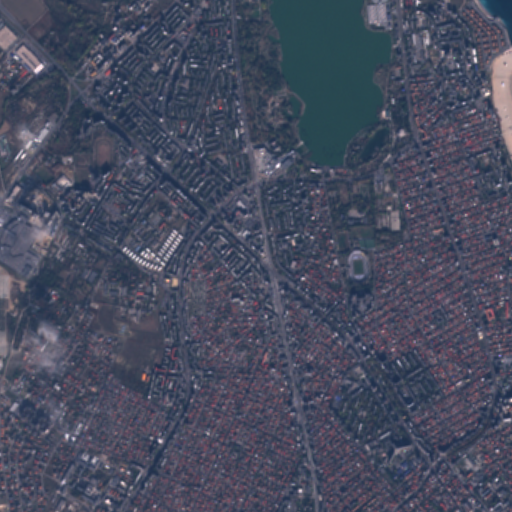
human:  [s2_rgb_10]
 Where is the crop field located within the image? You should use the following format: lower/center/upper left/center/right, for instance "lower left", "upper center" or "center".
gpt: The crop field is located in the left of the image.
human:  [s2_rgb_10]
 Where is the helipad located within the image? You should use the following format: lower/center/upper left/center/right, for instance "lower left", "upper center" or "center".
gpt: The helipad is located in the lower right of the image.
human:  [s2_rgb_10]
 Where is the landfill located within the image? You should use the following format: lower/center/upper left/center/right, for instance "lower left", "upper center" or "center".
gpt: The landfill is located in the upper left of the image.
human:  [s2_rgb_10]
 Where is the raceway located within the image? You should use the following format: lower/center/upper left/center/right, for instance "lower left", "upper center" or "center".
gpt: The raceway is located in the center right of the image.
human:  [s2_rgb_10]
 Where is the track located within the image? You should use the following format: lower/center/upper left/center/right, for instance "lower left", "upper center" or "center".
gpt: The track is located in the center right of the image.
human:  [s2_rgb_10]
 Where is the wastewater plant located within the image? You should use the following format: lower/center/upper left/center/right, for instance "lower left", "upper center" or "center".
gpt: The wastewater plant is located in the upper right of the image.
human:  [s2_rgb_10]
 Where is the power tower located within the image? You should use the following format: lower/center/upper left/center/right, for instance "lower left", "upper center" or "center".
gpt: There is no power tower in the image.